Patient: sex M, age 42
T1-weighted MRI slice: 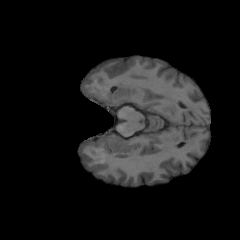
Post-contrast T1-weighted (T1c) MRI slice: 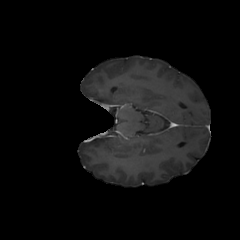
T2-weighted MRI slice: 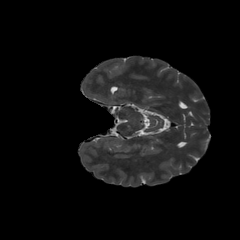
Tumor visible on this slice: no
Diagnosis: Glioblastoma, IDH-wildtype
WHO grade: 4